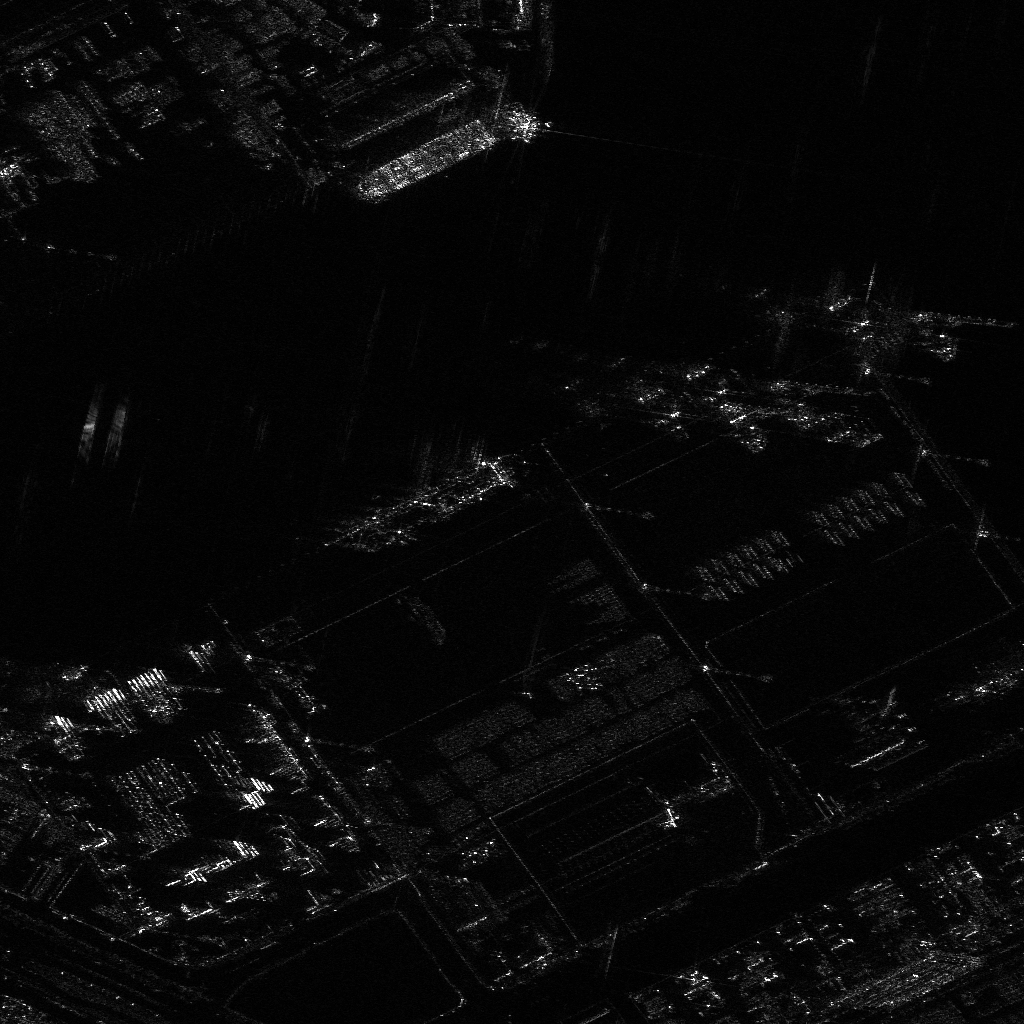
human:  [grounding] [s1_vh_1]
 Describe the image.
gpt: In the satellite image, there is  <ref>1 large cell-container </ref> <box>[[41, 4, 45, 24, 66]]</box> located at top.